Field crop: maize
Growth stage: 2
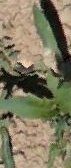
Species: maize